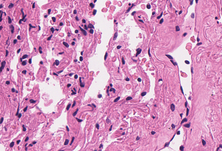
Tumor epithelial tissue: no
Tumor-associated stroma tissue: no
Normal tissue: yes